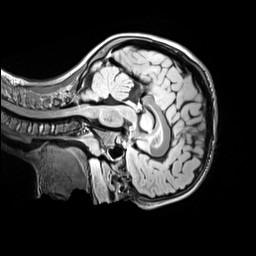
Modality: FLAIR
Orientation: sagittal
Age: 9
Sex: male
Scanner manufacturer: siemens
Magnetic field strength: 3 T
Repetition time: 5 s
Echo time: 0.388 s